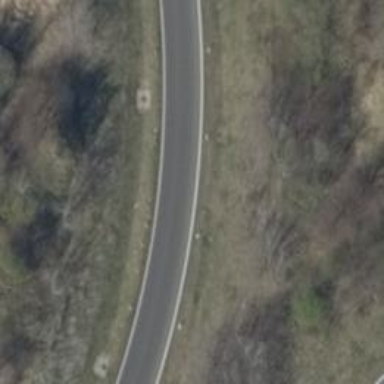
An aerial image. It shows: Motorway trunk link.